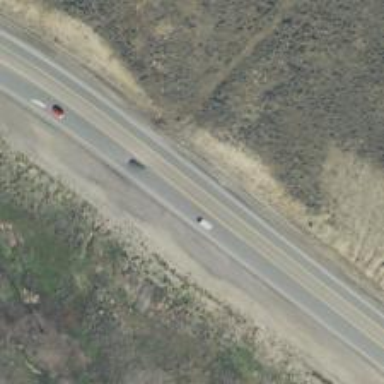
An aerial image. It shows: Asphalt trunk highway.